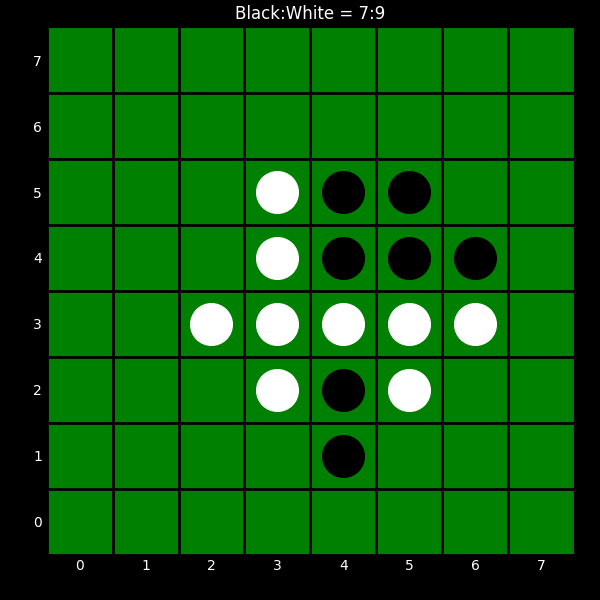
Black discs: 7
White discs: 9